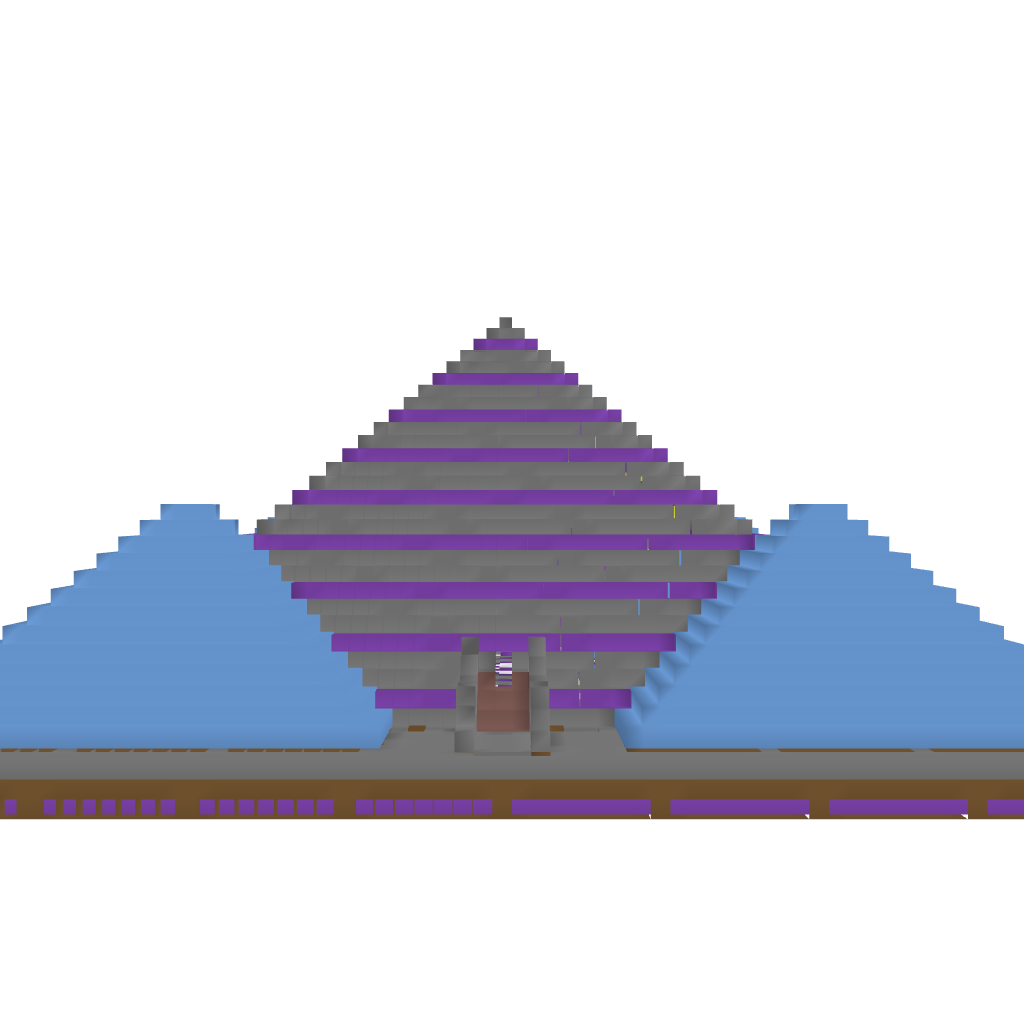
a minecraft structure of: Pyramid Spawn high quality